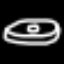
Label: donut